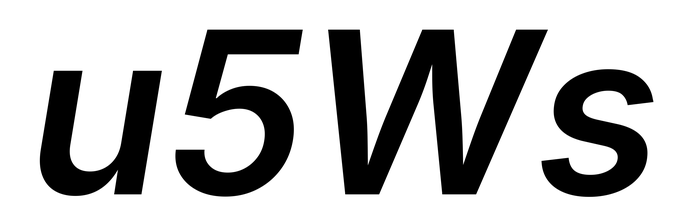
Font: Inter-Italic_SemiBold_Italic